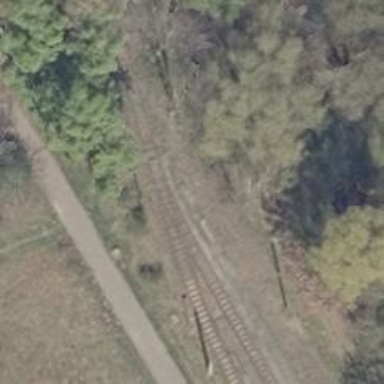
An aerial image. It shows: Railway switch with the turnout side on the right.